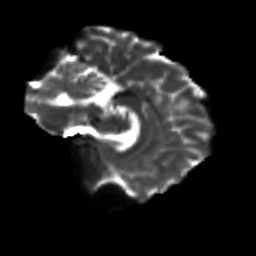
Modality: T2w
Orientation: sagittal
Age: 24
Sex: female
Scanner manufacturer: siemens
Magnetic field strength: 3 T
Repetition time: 3.5 s
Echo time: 0.113 s